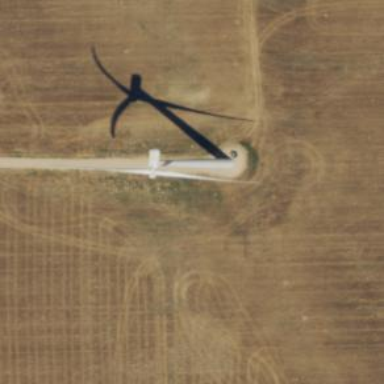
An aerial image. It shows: Wind generator using wind turbines of horizontal axis.